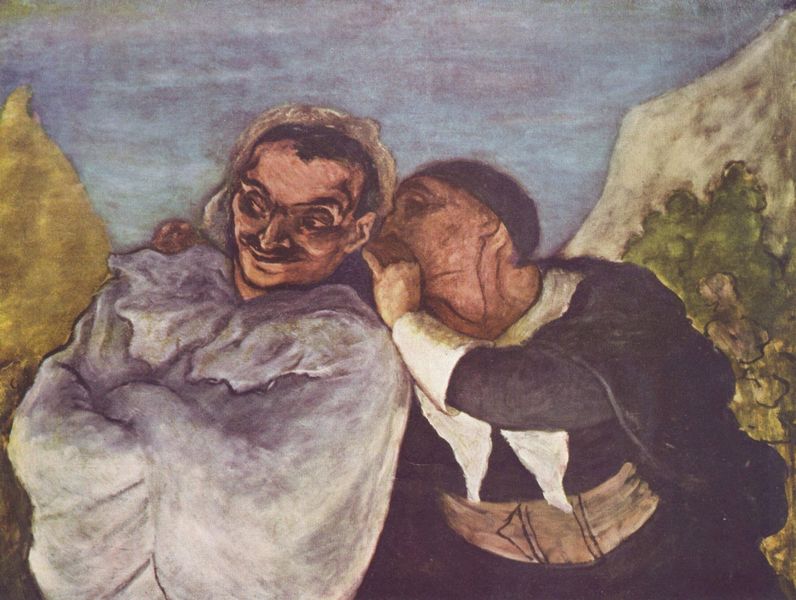
Titel: Crispin et Scapin
Künstler: Honoré Daumier
Standort: Paris
Institution: Musée du Louvre
Schlagwörter: baum, berg, blau, dunkel, felsen, gemälde, hand, himmel, mann, schatten, umhang, weiß, bäume, gelb, grün, landschaft, menschen, braun, finger, frankreich, grau, haar, hell, hintergrund, hut, köpfe, licht, mund, männer, nase, ohr, reden, schwarz, stirn, szene, blick, gürtel, rot, beige, flächig, gespräch, malerei, symbolismus, bart, hemd, kappe, mütze, mützen, arm, augen, gesicht, helld, kleidung, kragen, ärmel, hals, hände, portrait, öl, hügel, büsche, geistlicher, gewand, haare, mantel, theater, lippen, lächeln, düster, zwei, berge, linien, augenbraue, lachen, geheimnis, clown, faust, witz, tupfen, flüstern, daumier, talar, pastor, mönch, gaukler, undeutlich, hinterhalt, harlekin, bauchbinde, fratze, zuhören, leise, hören, pierrot, verschmitzt, hit, clowns, geheim, schmunzeln, tuscheln, mnn, vertraut, gemein, pierot, nahaufnahmen, zweifigurengruppe, comedia del arte, hinterhältig, daumer, mönchen, zwangsjacke, verschlagen, zugewannt, intriege, lestern, lästern, häme, hämisch, böser blick, bergb, jmanschette, abfällig